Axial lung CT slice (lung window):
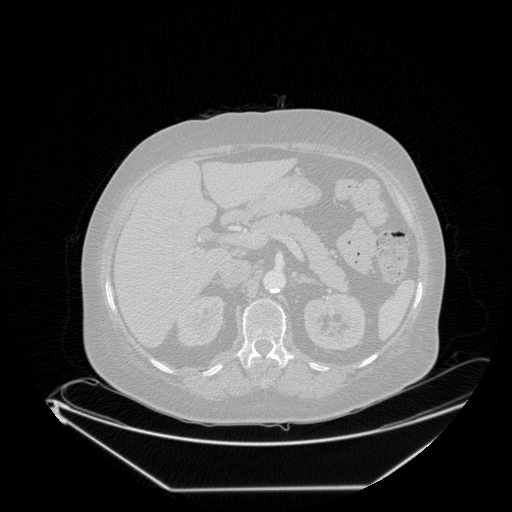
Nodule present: no